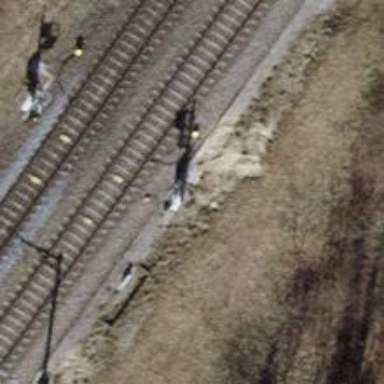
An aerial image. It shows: Railway signal.